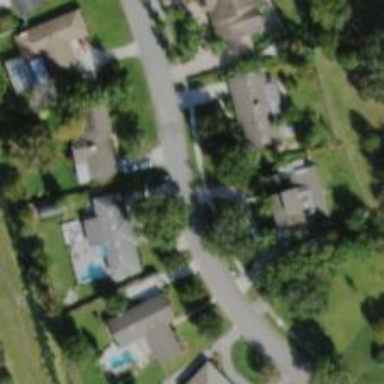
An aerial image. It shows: Residential road with asphalt surface. Sidewalk is present on the left side.